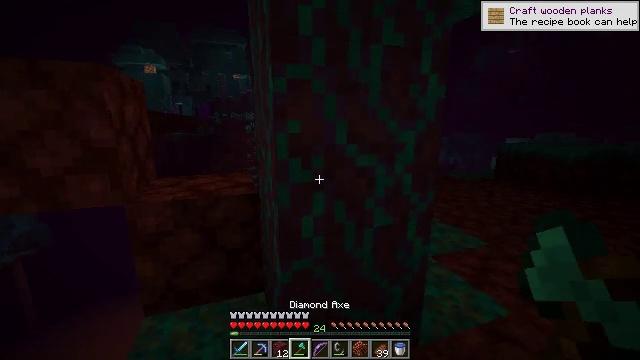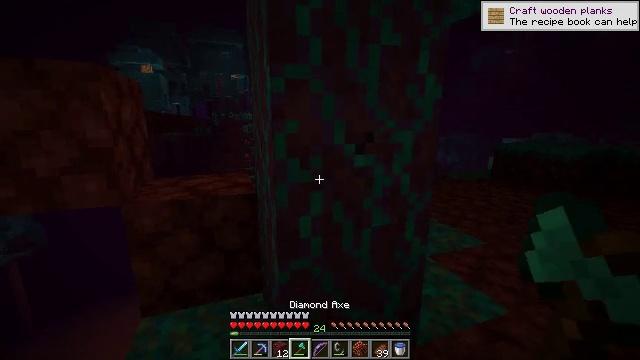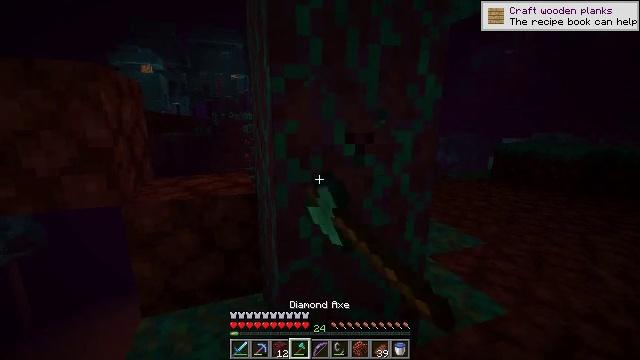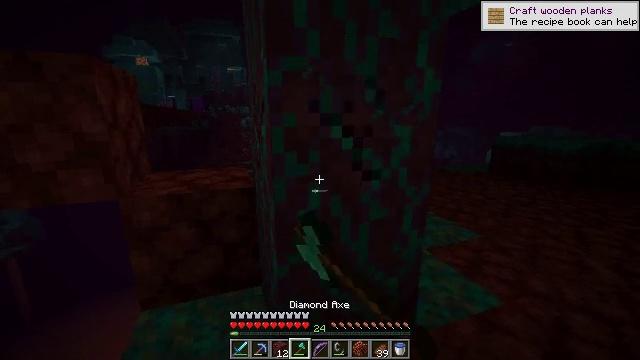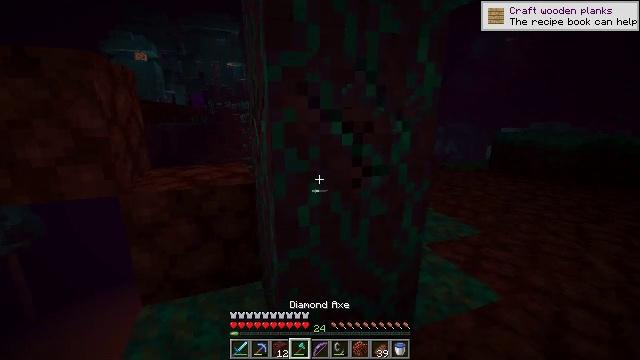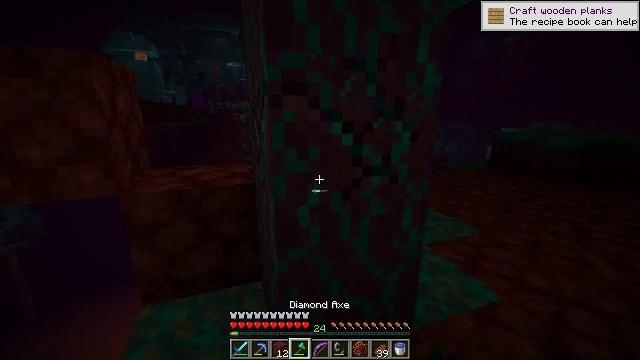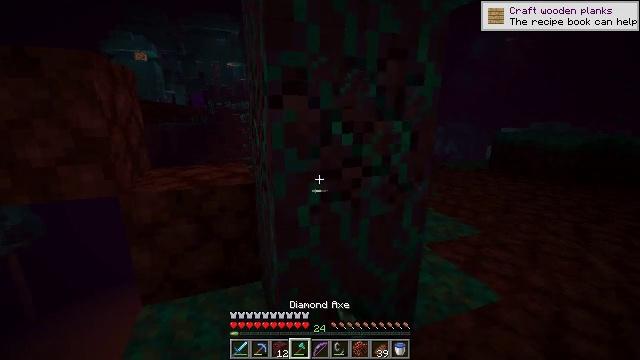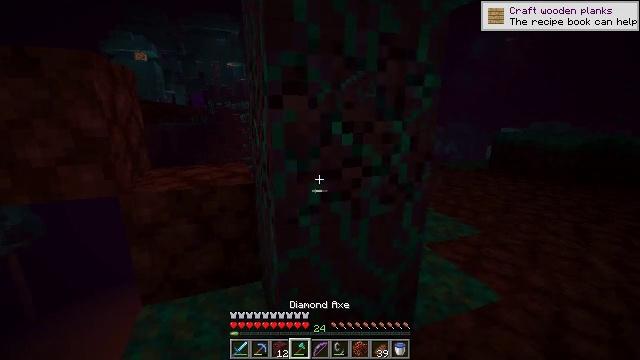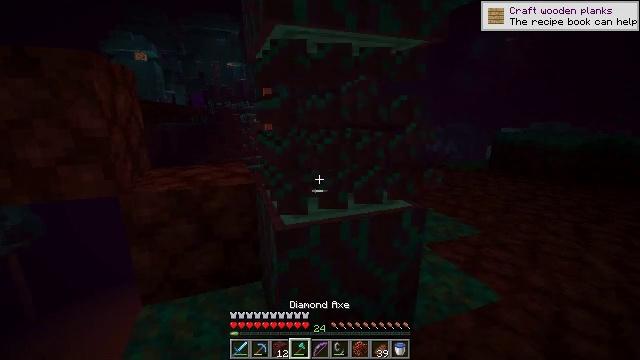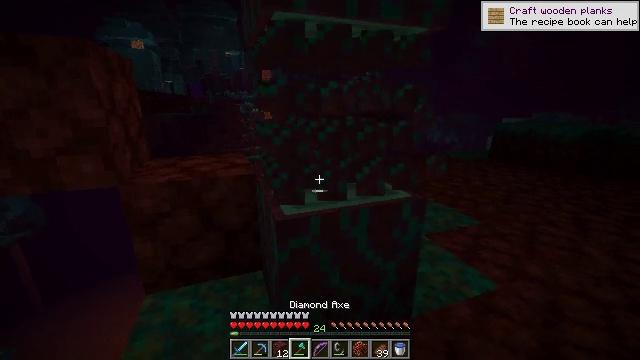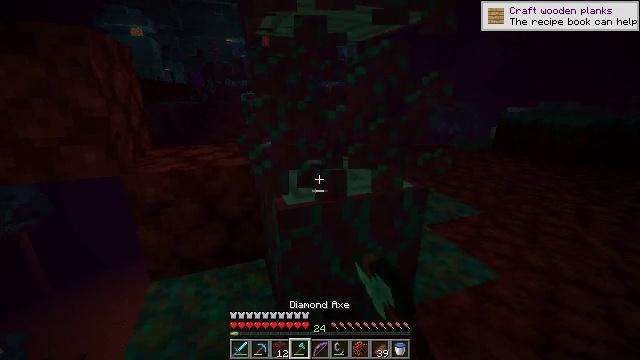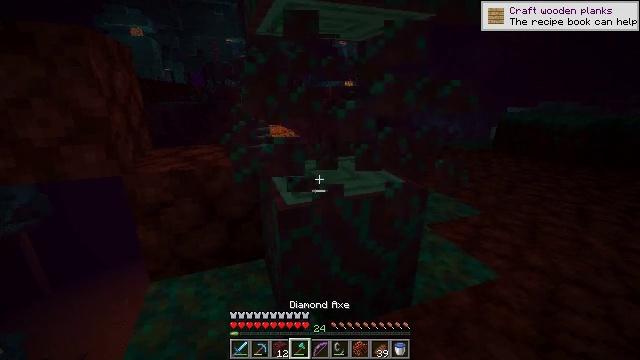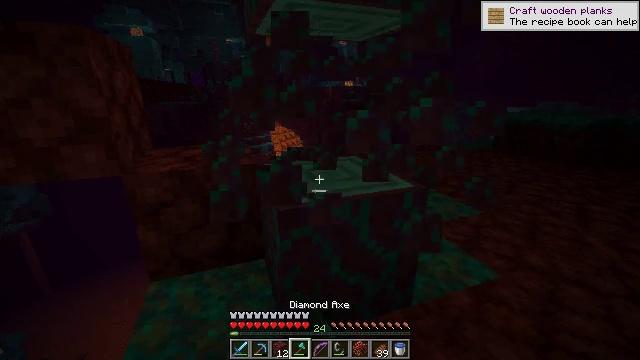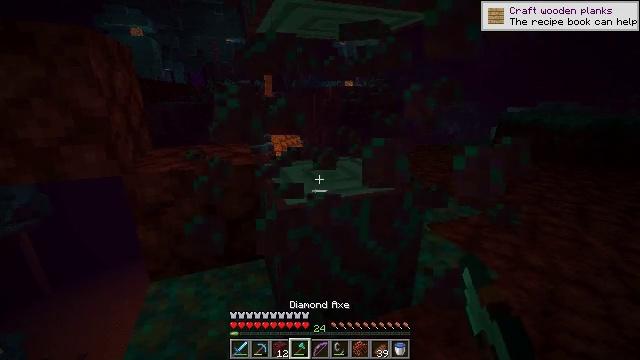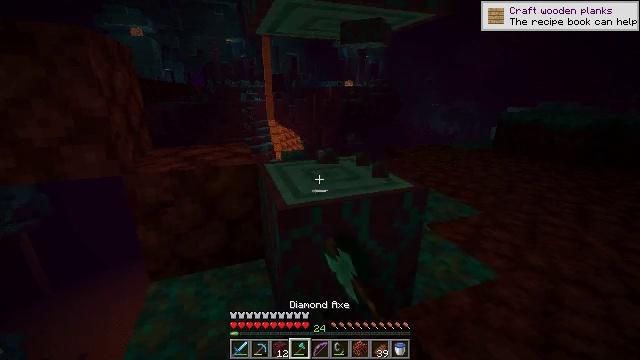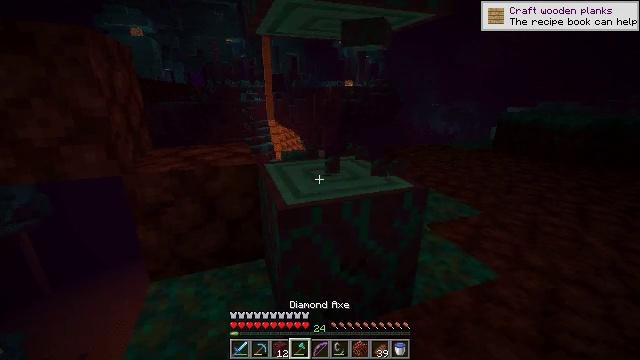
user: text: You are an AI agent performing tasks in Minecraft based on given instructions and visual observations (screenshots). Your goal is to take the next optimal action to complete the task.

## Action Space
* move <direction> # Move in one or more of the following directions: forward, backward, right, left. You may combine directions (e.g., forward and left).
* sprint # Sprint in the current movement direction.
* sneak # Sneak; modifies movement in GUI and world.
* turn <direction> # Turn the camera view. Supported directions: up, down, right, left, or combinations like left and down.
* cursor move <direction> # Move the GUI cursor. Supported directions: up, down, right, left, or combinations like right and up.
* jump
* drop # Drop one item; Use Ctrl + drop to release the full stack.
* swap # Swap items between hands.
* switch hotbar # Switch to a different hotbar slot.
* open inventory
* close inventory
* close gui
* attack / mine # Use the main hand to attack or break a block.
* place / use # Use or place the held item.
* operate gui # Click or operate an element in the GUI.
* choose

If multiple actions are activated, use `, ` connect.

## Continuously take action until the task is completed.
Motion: motion action
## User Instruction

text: Gather warped stem with an axe.
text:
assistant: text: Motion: attack / mine
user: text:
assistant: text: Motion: attack / mine
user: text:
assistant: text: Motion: turn down, attack / mine
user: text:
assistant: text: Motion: attack / mine
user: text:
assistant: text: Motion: attack / mine
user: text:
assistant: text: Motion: attack / mine
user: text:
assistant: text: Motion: attack / mine
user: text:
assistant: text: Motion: attack / mine
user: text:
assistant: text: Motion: turn down, attack / mine
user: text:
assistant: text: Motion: turn down, attack / mine
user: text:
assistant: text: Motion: attack / mine
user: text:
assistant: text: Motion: attack / mine
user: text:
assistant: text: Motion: attack / mine
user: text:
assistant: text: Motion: attack / mine
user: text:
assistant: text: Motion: attack / mine
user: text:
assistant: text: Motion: attack / mine
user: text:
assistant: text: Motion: attack / mine
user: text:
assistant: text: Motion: attack / mine
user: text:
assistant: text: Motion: attack / mine
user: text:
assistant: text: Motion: attack / mine
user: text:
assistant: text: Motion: attack / mine
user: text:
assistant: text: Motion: attack / mine
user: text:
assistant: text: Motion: attack / mine
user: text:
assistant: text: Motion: turn up, attack / mine
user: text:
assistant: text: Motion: turn right and up, attack / mine
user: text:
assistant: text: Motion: turn up, attack / mine
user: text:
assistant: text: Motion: turn up, attack / mine
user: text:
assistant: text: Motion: attack / mine
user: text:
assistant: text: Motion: turn up, attack / mine
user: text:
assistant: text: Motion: turn up, attack / mine